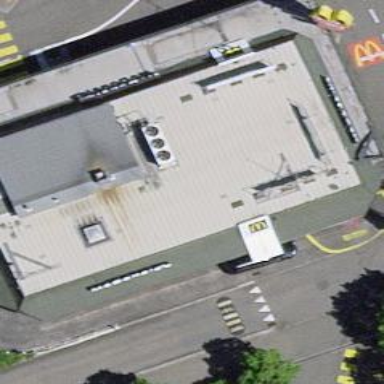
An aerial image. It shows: Fast food establishment.